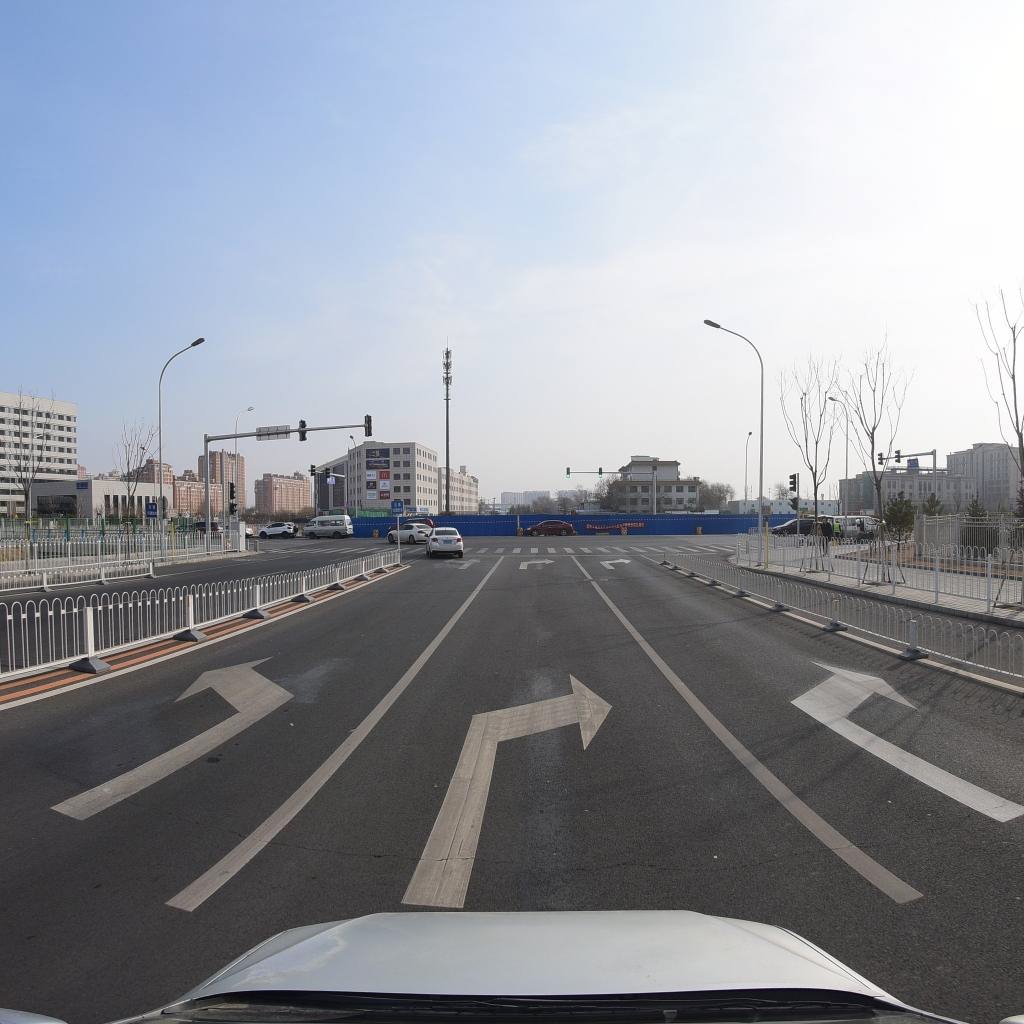
Region: Fengtai
Road damage annotations: transverse crack